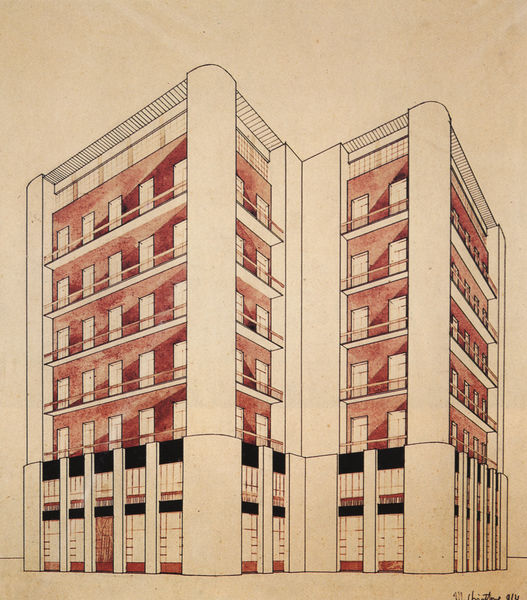
Titel: Casa ad appartamenti III
Künstler: Mario Chiattone
Standort: Pisa
Institution: Dipartimento di Storia delle Arti dell'Università degli Studi di Pisa
Schlagwörter: fenster, pfeiler, schwarz, skizze, säulen, tür, weiss, zeichnung, anlage, dach, gebäude, haus, rot, architektur, sockel, stein, signatur, front, rosa, balkon, ecke, perspektive, türen, hellbraun, modern, mauer, grafik, linien, seitenansicht, streifen, geländer, balkone, eingang, balustrade, illustration, entwurf, eckpfeiler, fluchtpunkt, etagen, block, illusion, stockwerke, mietshaus, aufriss, etage, flachdach, sockelgeschoss, reihenhaus, hochhaus, mehrfamilienhaus, balkons, wohnanlage, plattenbau, logia, bauerk